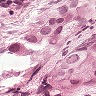
Metastatic tissue present: yes